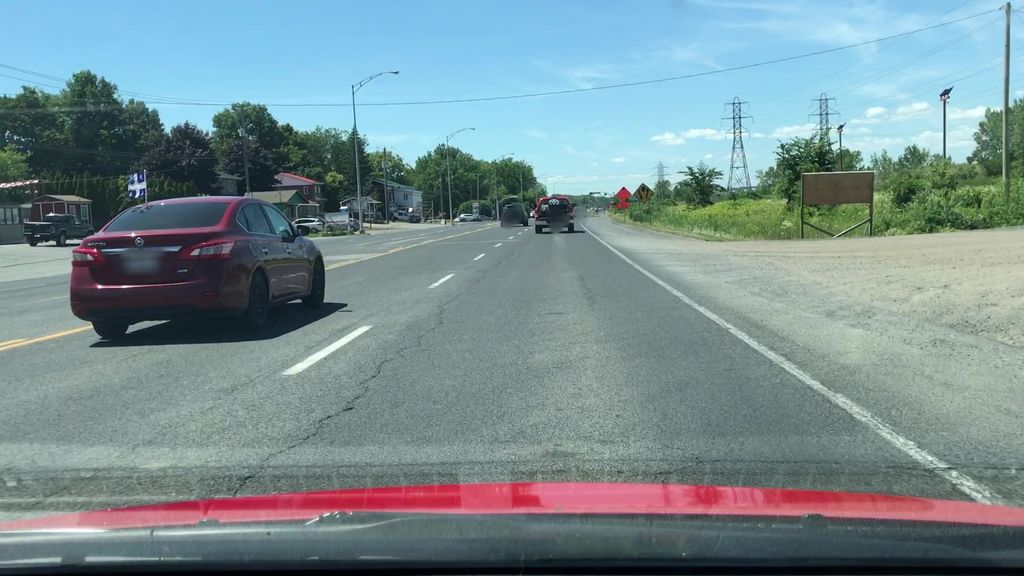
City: montreal